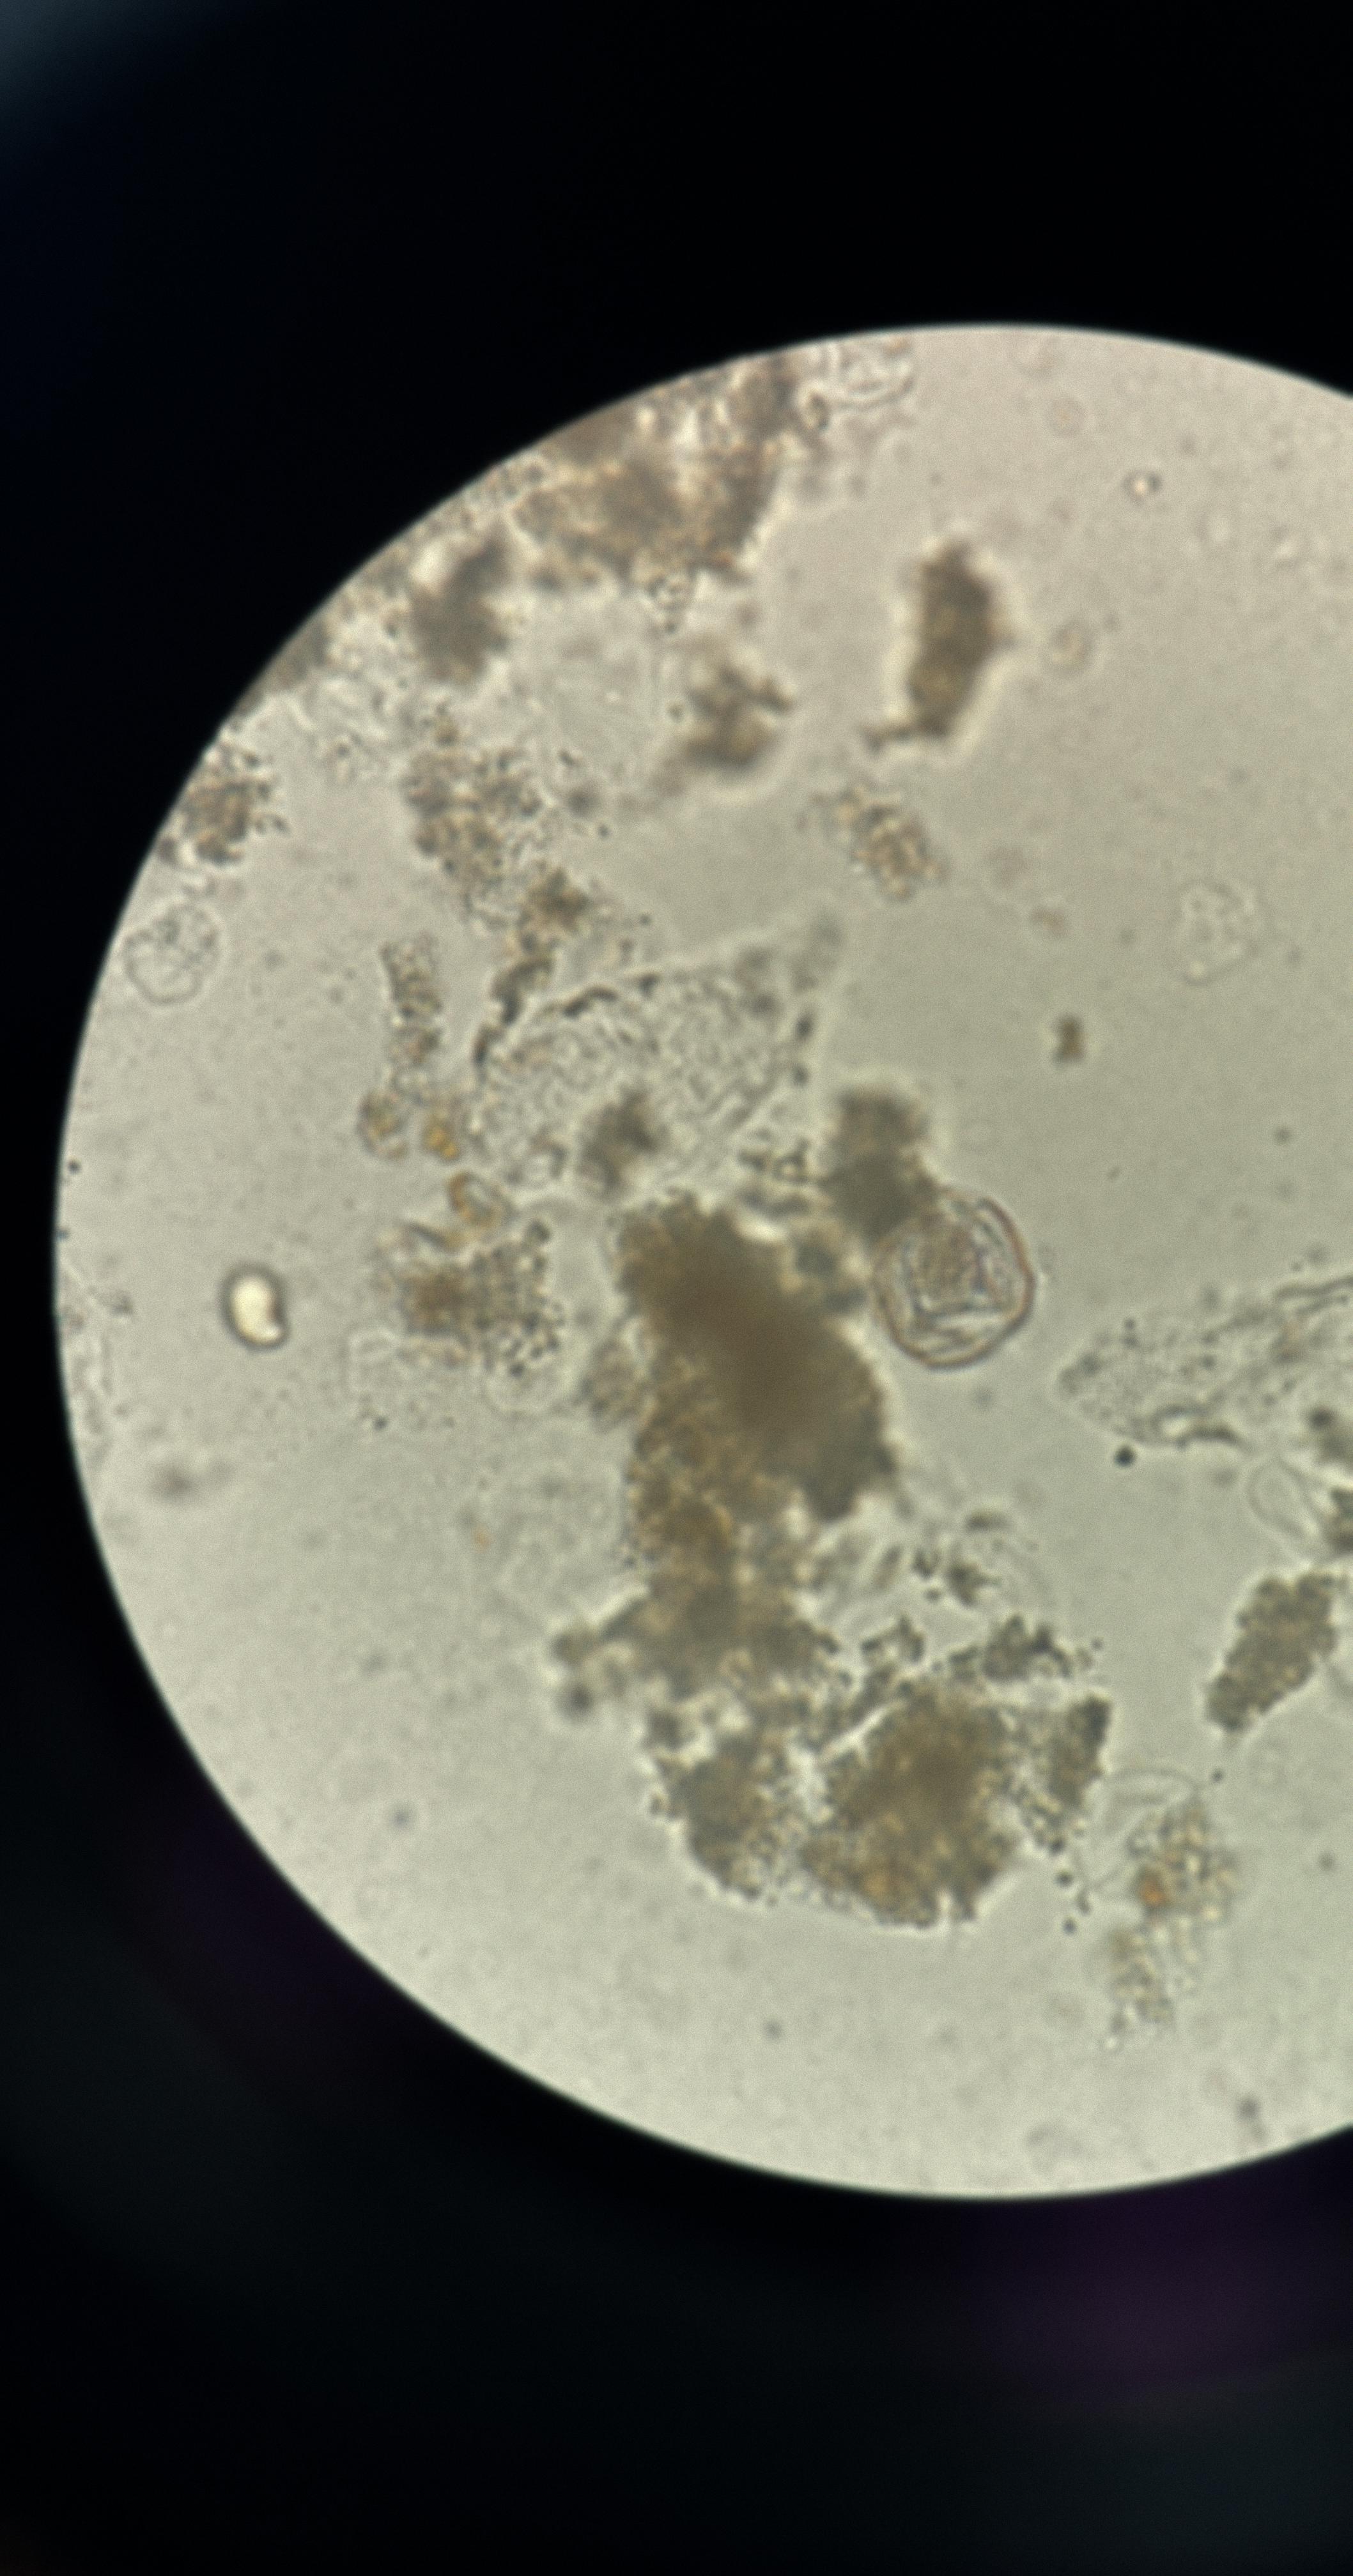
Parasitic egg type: Hymenolepis nana